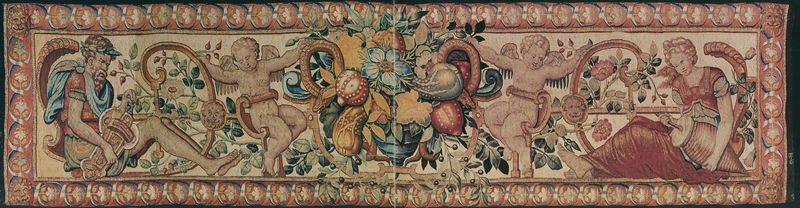
Titel: Die Tapiserien von Sigismund Augustus: Groteske Tapiserie mit musizierenden Figuren
Künstler: Cornelis Floris
Standort: Herstellungsort: Brüssel (EU - B)
Schlagwörter: blau, blätter, flügel, mann, gelb, grün, blume, blumen, frau, blüten, rosen, rot, ornament, teppich, bart, rahmen, instrument, figur, stickerei, stoff, borte, engel, früchte, putto, trauben, zwei, rand, bordüre, gobelin, dekor, floral, ornamente, läufer, beeren, kranz, lorbeerkranz, mythologie, efeu, tapisserie, putten, textil, wandbild, putti, musikant, spindel, weberei, bacchius